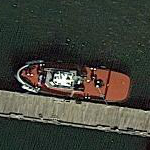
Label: Towing_vessel